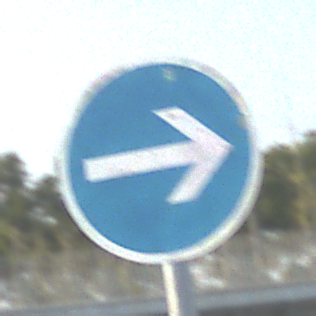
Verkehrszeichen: VorgeschriebeneFahrtrichtungHierRechts
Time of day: SunriseSunset
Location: Outdoor (Urban)
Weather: Clear
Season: NotSpecified
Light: Natural